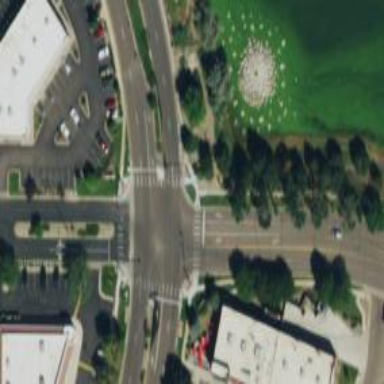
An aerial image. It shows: Marked road crossing.